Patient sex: M
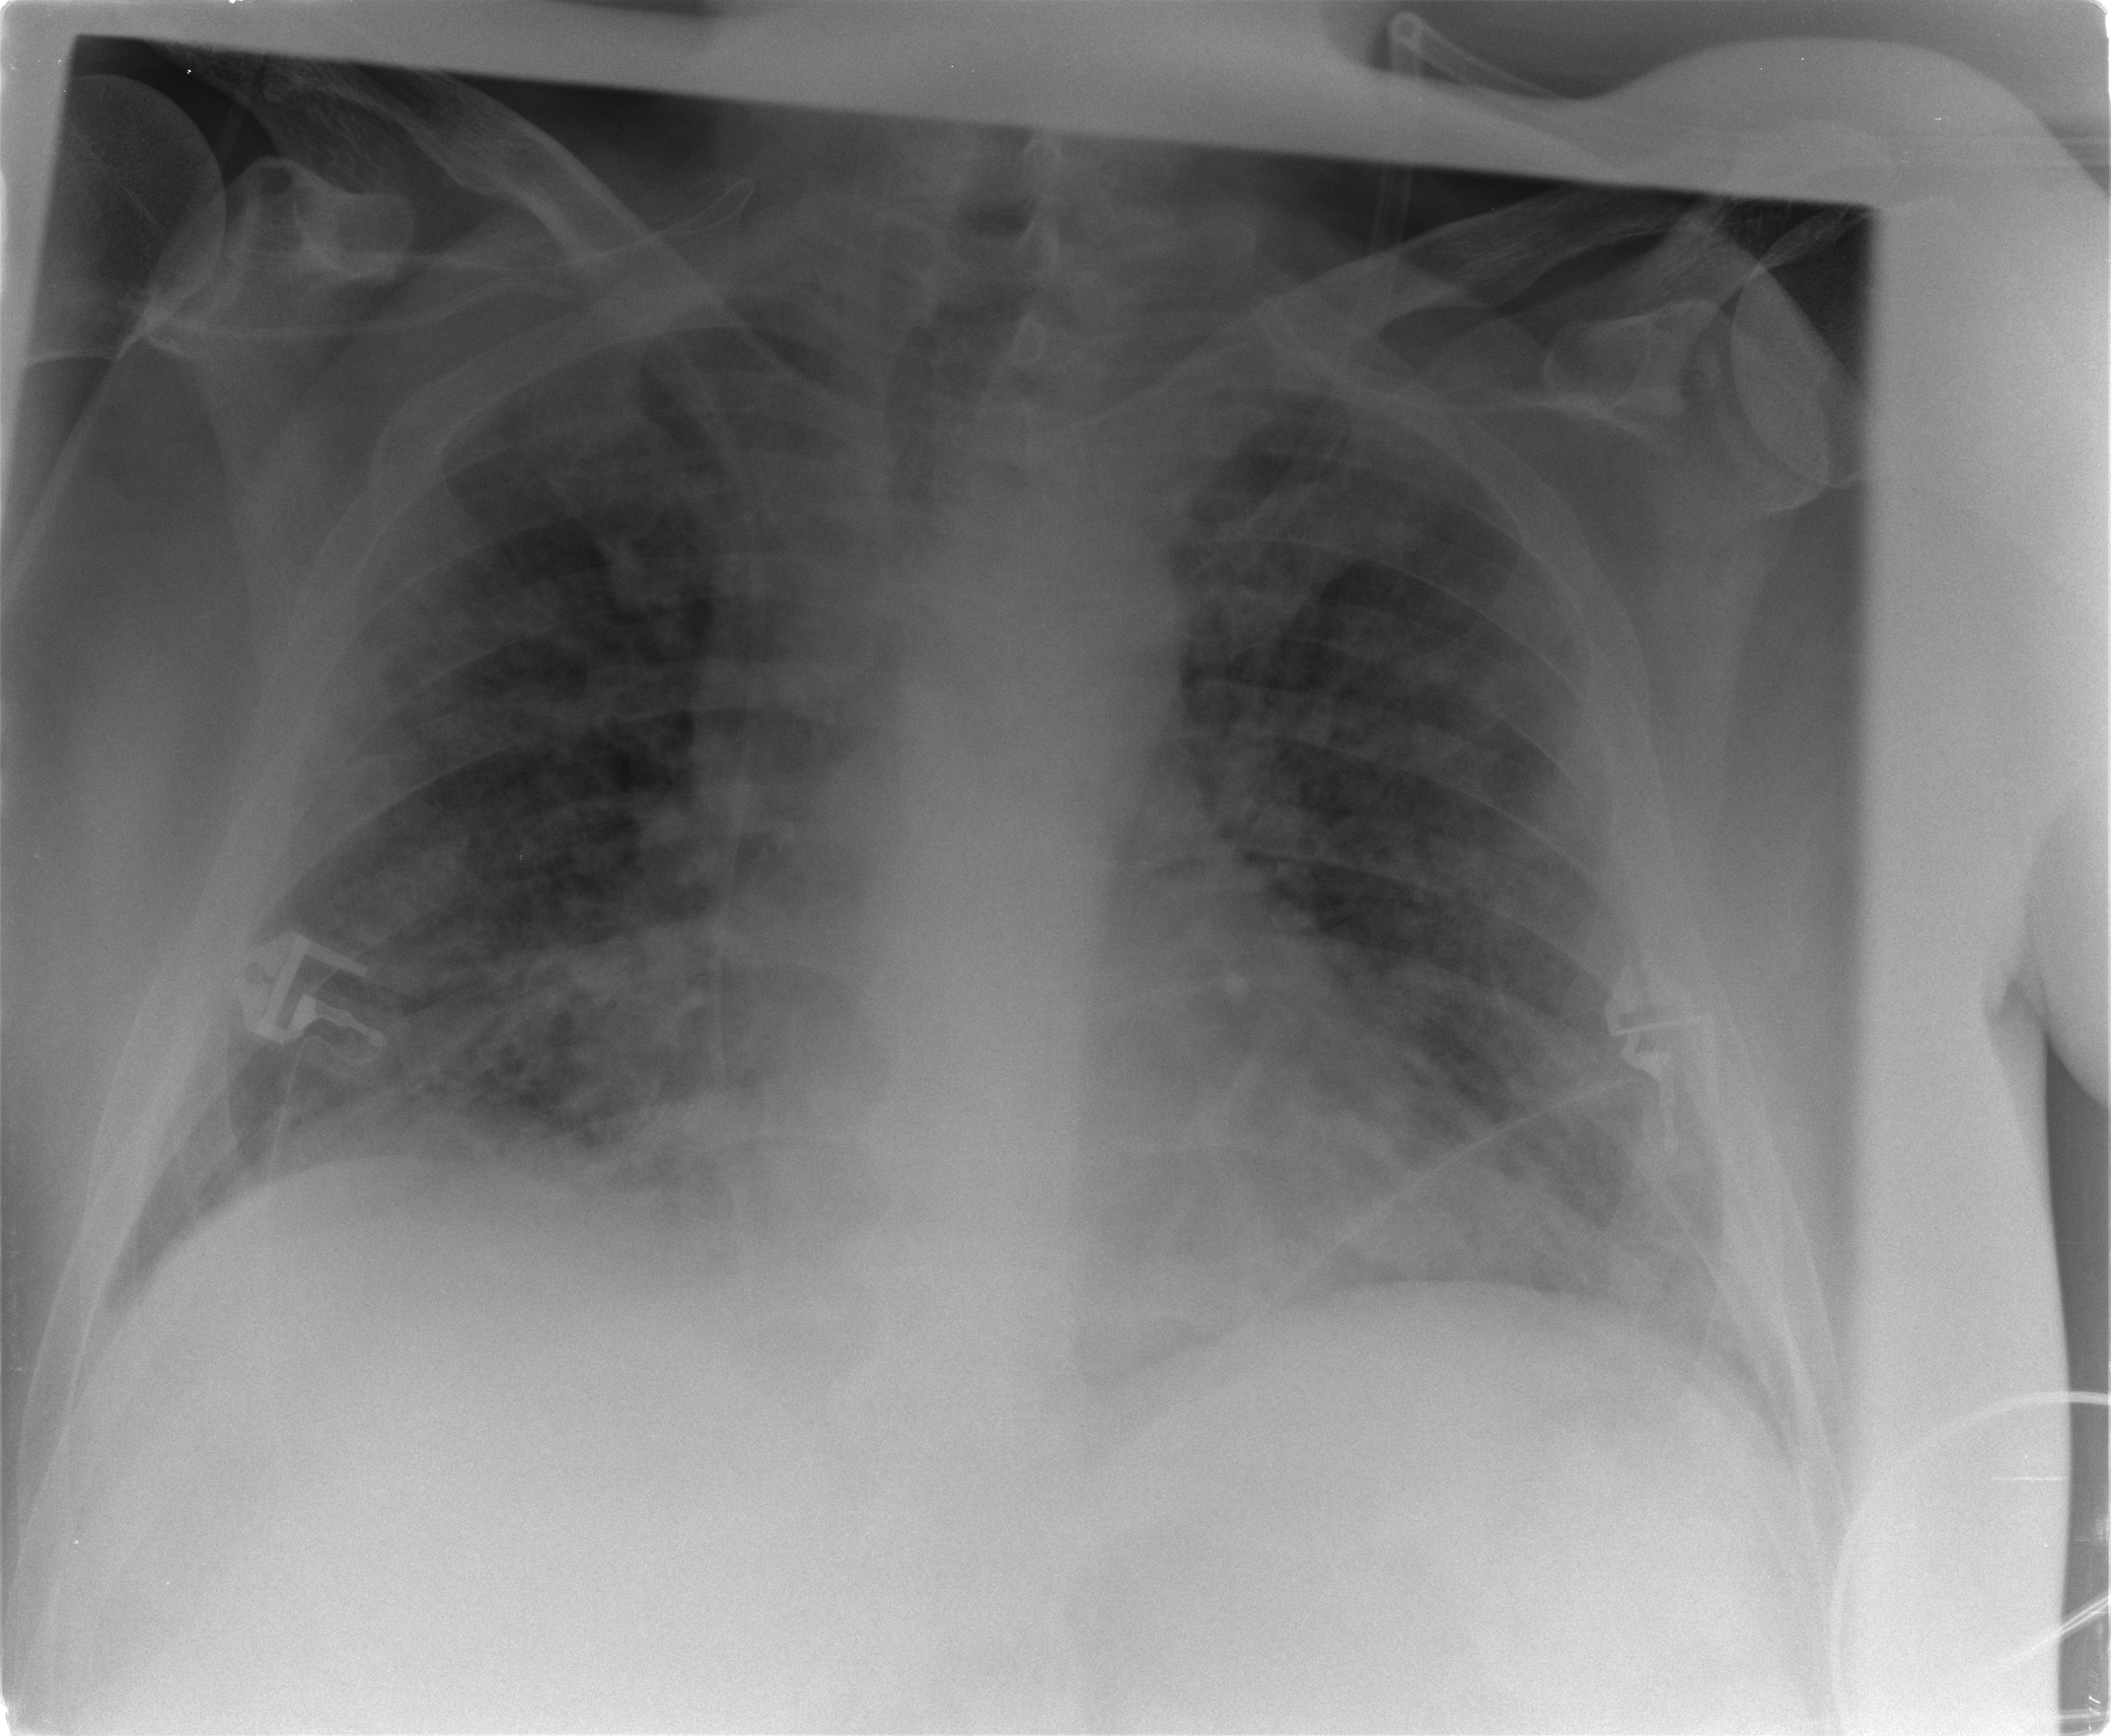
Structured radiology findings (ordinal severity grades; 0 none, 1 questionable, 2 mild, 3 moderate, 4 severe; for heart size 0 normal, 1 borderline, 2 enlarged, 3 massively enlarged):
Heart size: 0
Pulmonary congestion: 1
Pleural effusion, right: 0
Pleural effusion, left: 0
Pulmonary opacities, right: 3
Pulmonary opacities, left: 3
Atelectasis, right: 2
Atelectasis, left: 2